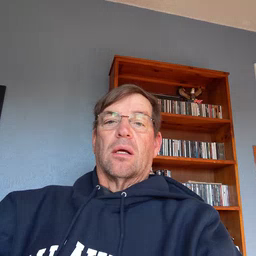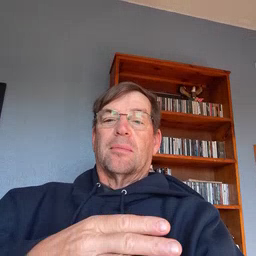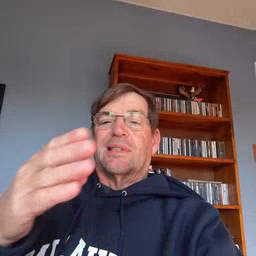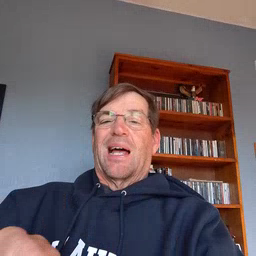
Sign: beside